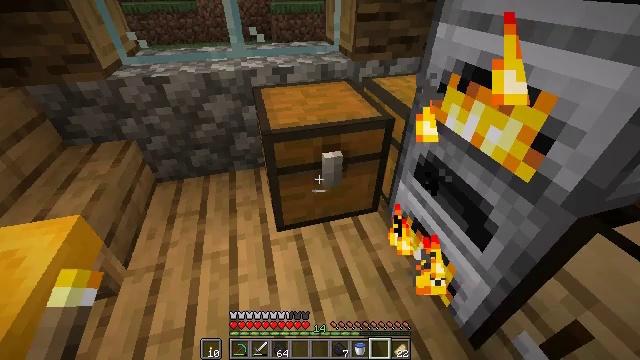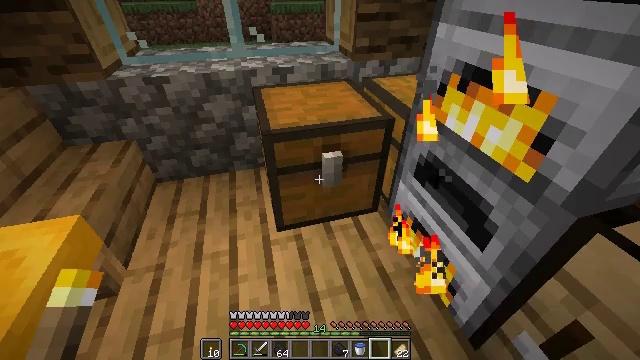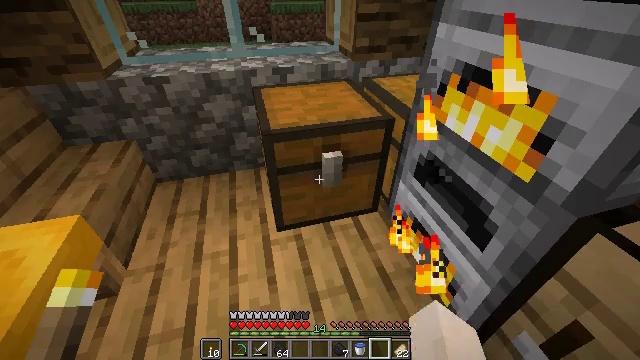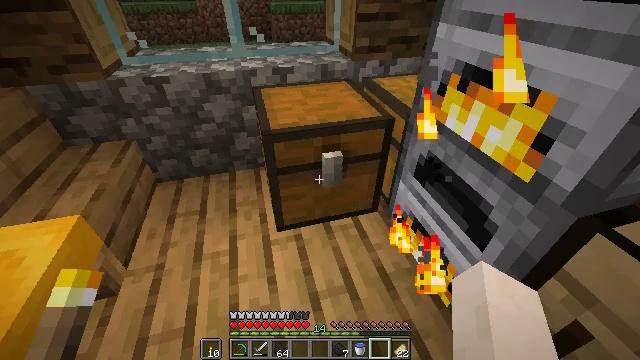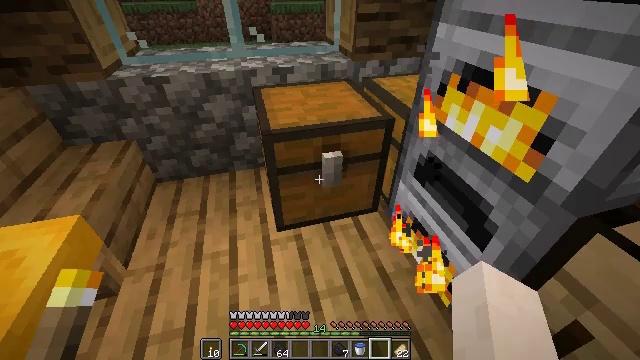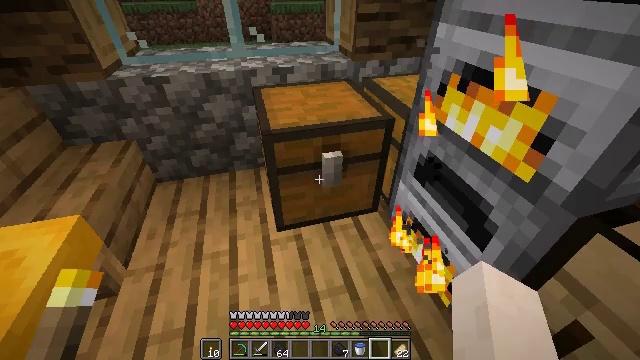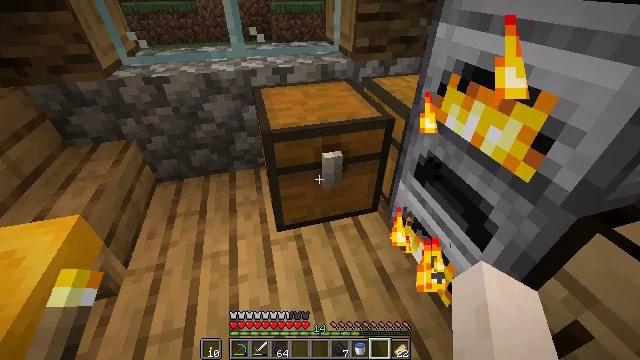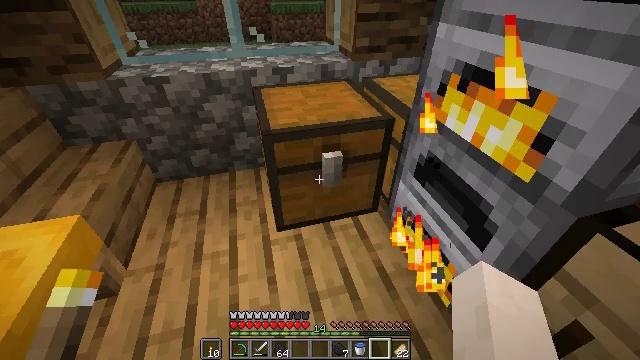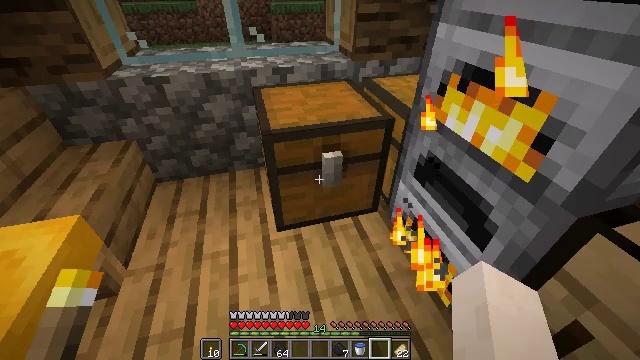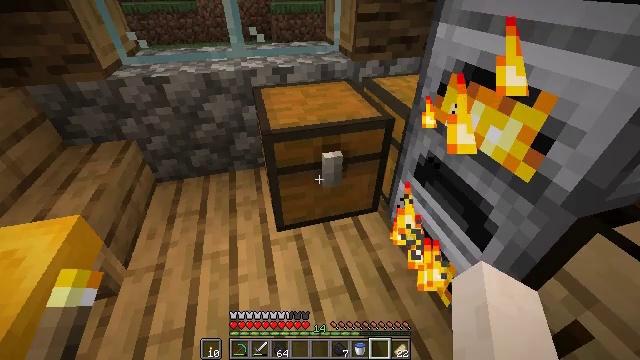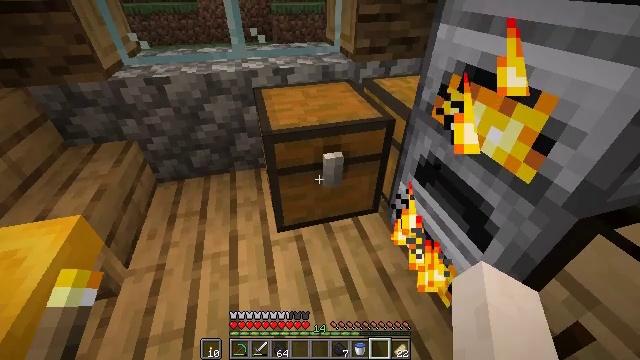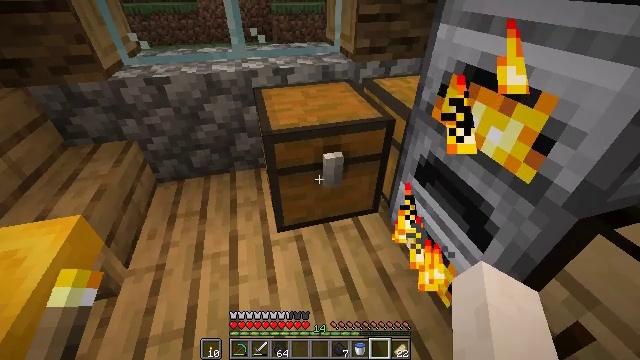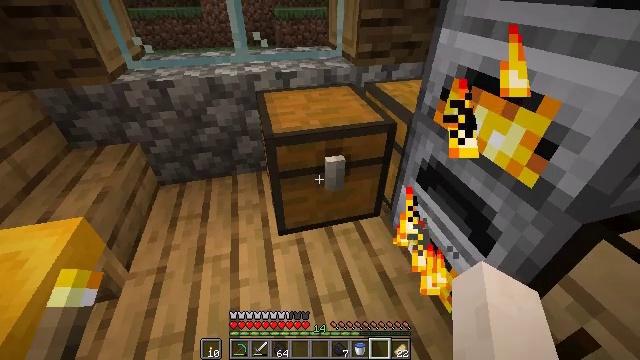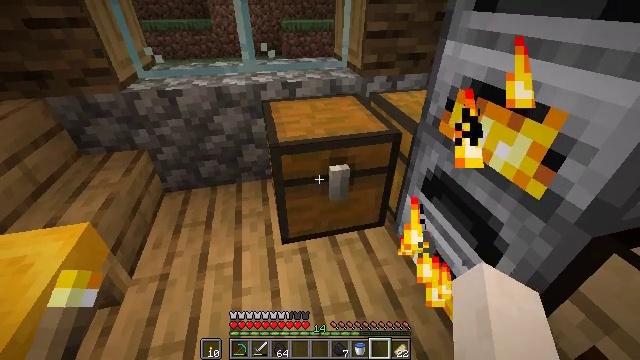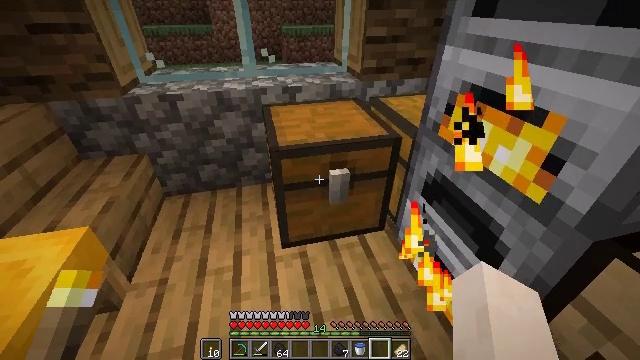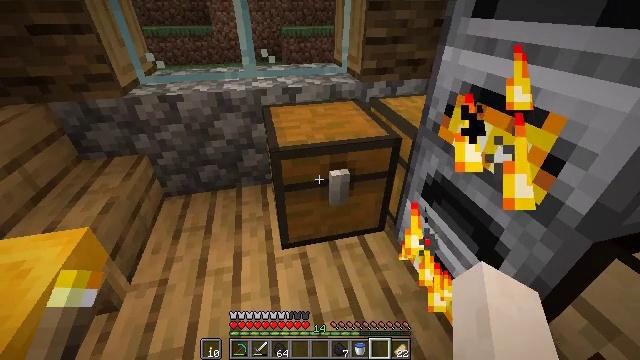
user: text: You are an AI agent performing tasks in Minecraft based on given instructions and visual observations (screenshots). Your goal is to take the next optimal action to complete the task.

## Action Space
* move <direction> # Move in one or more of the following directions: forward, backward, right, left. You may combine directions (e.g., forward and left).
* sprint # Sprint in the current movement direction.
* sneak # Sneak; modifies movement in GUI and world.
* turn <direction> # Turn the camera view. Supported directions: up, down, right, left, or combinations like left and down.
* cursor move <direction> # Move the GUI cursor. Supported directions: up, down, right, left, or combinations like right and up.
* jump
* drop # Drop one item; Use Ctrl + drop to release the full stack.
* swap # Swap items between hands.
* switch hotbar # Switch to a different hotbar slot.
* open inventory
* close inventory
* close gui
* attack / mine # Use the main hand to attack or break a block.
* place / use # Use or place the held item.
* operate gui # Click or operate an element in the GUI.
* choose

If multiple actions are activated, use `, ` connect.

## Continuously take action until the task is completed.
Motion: motion action
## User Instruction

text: Mine a chest to move it.
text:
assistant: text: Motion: no_op
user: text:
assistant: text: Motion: no_op
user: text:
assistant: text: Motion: no_op
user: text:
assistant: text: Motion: no_op
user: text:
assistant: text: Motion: no_op
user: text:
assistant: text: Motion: no_op
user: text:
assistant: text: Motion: no_op
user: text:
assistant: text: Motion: no_op
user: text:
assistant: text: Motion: no_op
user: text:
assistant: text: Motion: no_op
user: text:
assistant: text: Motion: no_op
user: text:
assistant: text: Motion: no_op
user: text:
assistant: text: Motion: turn left and up
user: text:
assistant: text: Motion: no_op
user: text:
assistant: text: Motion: no_op
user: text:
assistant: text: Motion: attack / mine
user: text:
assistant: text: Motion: attack / mine
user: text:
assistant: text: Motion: attack / mine
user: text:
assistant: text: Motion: attack / mine
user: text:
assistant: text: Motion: attack / mine
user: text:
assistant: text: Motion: attack / mine
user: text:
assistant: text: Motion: attack / mine
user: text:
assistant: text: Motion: attack / mine
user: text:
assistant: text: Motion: attack / mine
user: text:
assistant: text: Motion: attack / mine
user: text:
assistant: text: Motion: attack / mine
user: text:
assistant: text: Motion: turn up, attack / mine
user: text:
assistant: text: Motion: attack / mine
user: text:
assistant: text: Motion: attack / mine
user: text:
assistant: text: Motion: attack / mine